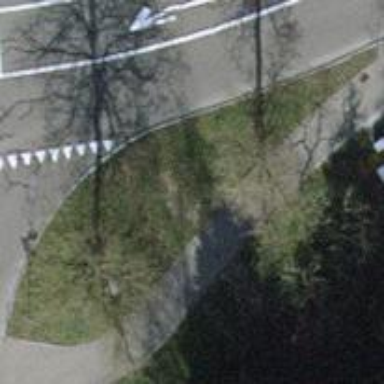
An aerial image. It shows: Asphalt sidewalk along the footway.